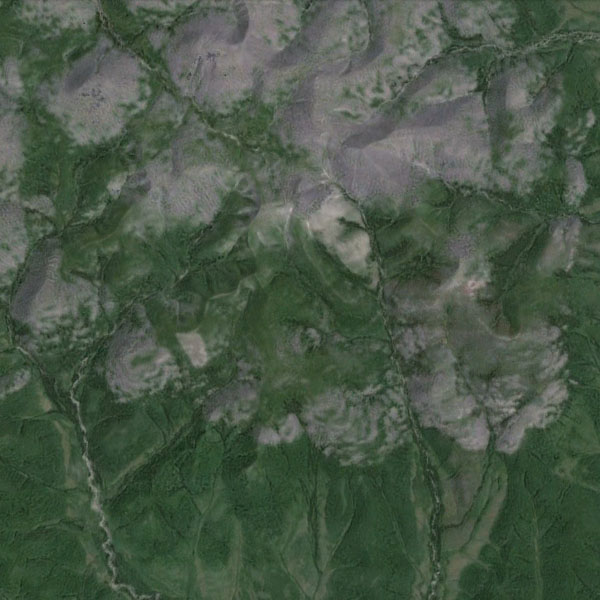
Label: Mountain